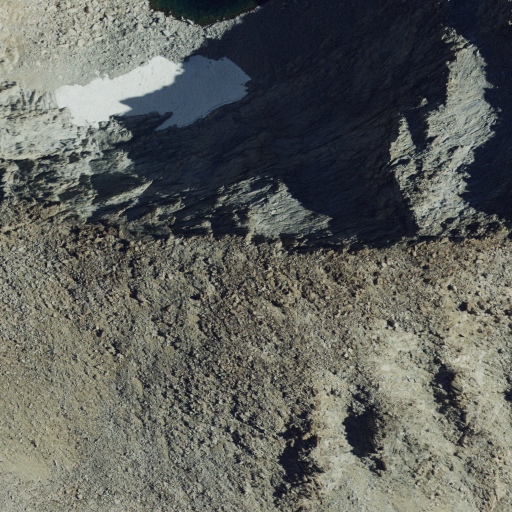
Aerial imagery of mountain in California named Picket Guard Peak containing barren land, open water, shrub, and snow